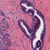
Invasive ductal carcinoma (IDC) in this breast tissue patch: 1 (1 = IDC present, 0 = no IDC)